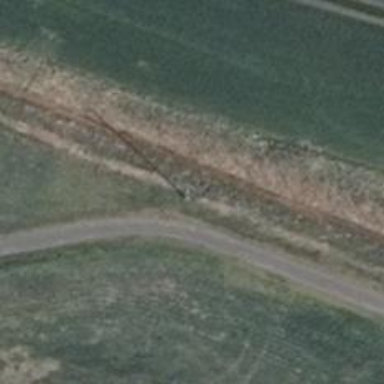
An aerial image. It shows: Minor power line with three cables.